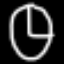
Label: clock